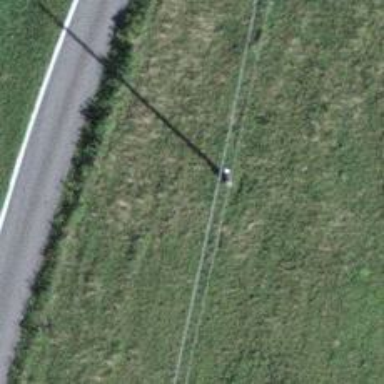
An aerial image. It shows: Utility pole in the area.